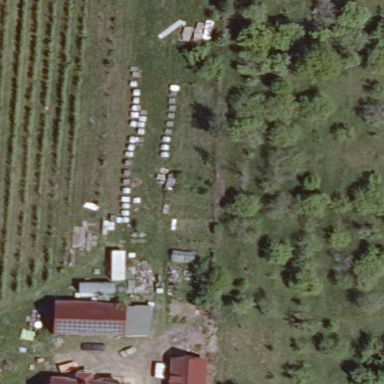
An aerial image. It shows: Orchard.